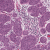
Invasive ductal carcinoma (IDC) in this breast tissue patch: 0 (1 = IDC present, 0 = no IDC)